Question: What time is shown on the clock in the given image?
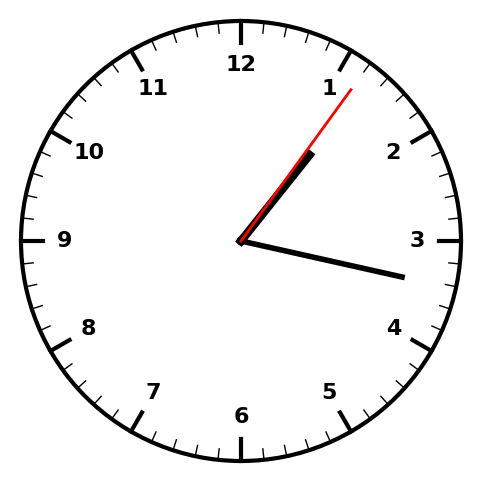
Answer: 01:17:06